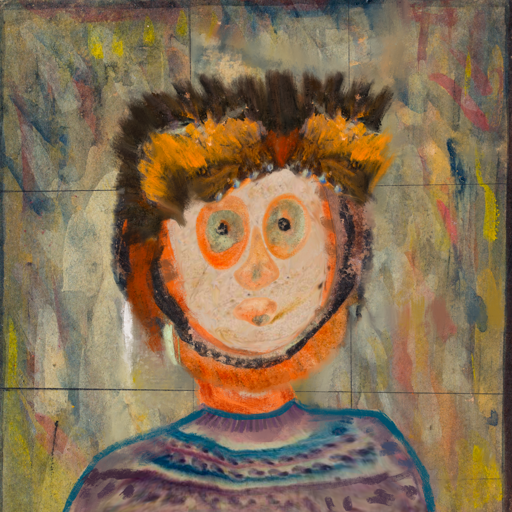
Background: GypsyMother, Head And Neck Front: Rupkatha, Face Front: Childish, Bust: HillGirl, Hair Front: Childish, Head Accessory: Gypsy_Queen, Second Necklace: Blank, Necklace: Blank, Baby: Blank